Question: I have a grid and a button. I want to be able to press to select a row, then click on the button, then press to select the next row, then click on the button.
However, when I click on the button, the grid keyboard focus is no longer on the row.
Here's an example. In this picture I have the third row selected. The behavior I want is: I mouse-click on , then press the keyboard down arrow once to select the fourth row. Instead, when I press the top cell has a frame around it, and when I press it again the top row is selected.

How should I go about creating the behavior I need? I've tried editing the code behind to explicitly focus on the grid, but that didn't work.
Here is the complete code for the example.
'''
<Window x:Class="WpfTest.MainWindow"
xmlns="http://schemas.microsoft.com/winfx/2006/xaml/presentation"
xmlns:x="http://schemas.microsoft.com/winfx/2006/xaml"
Title="MainWindow" Height="350" Width="525">
<Window.Resources>
<XmlDataProvider x:Key="DcCharacters">
<x:XData>
<Characters xmlns="">
<Character HeroName="Catwoman" Identity="Selina Kyle" />
<Character HeroName="Batman" Identity="Bruce Wayne" />
<Character HeroName="Starman" Identity="Jack Knight" />
<Character HeroName="BlueBeetle" Identity="Jaime Reyes" />
</Characters>
</x:XData>
</XmlDataProvider>
</Window.Resources>
<Grid>
<Grid.RowDefinitions>
<RowDefinition Height="*" />
<RowDefinition Height="Auto" />
</Grid.RowDefinitions>
<DataGrid
Grid.Row="0"
ItemsSource="{Binding Source={StaticResource DcCharacters},
XPath=//Characters/Character}"
AutoGenerateColumns="False"
IsReadOnly="True"
>
<DataGrid.Columns>
<DataGridTextColumn Binding="{Binding XPath=@HeroName}" />
<DataGridTextColumn Binding="{Binding XPath=@Identity}" />
</DataGrid.Columns>
</DataGrid>
<StackPanel Grid.Row="1">
<Button Margin="3,3,3,3" Width="Auto" Height="Auto" HorizontalAlignment="Left">_Press Me!</Button>
</StackPanel>
</Grid>
</Window>
'''
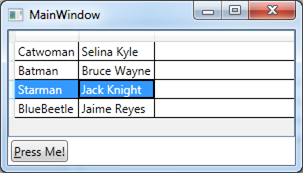
Answer: I think you're looking for the Attached Property <URL>.
By setting it to true on the 'StackPanel', the 'Button's' (or other Controls) within it won't steal focus if they are clicked with the mouse. They will work like a Toolbar Button or Menu. You'll still be able to tab to them though.
Here is an example if you have three Buttons instead of one, Cut, Copy and Paste
'''
<StackPanel Grid.Row="1"
FocusManager.IsFocusScope="True" >
<Button Width="Auto" Height="Auto" HorizontalAlignment="Left">Cut</Button>
<Button Width="Auto" Height="Auto" HorizontalAlignment="Left">Copy</Button>
<Button Width="Auto" Height="Auto" HorizontalAlignment="Left">Paste</Button>
</StackPanel>
'''
Or in your case, just
'''
<StackPanel Grid.Row="1"
FocusManager.IsFocusScope="True">
<Button Margin="3,3,3,3" Width="Auto" Height="Auto" HorizontalAlignment="Left">_Press Me!</Button>
</StackPanel>
'''